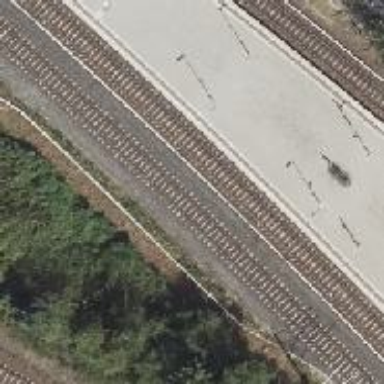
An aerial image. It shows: Platform edge at railway station.